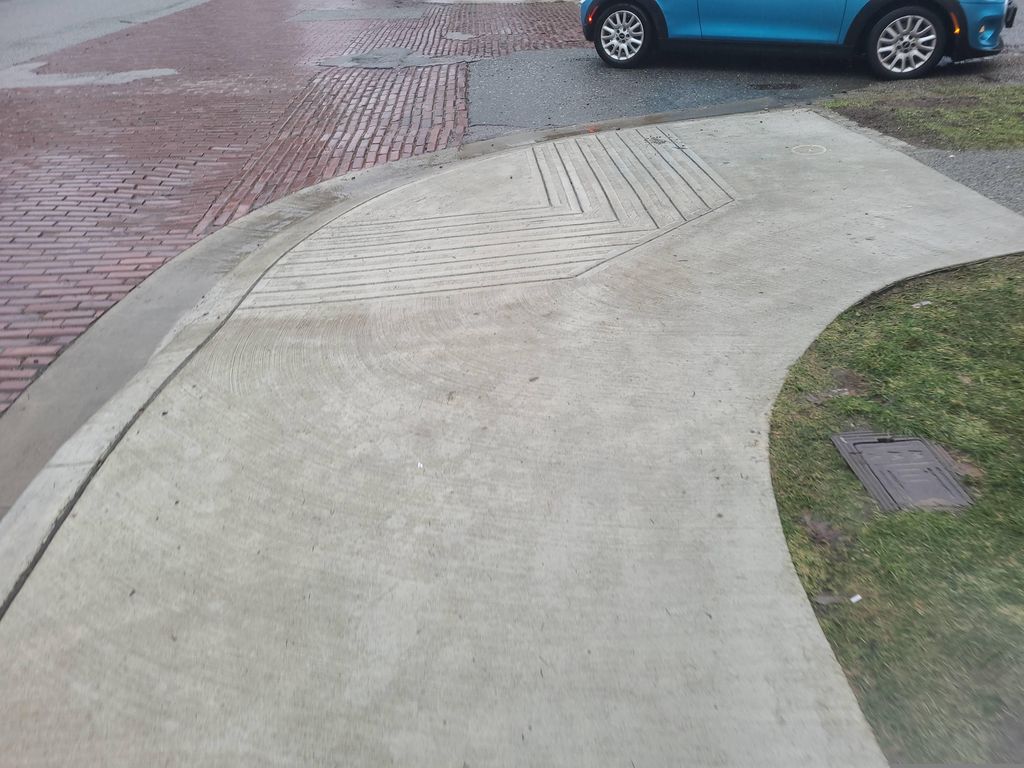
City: vancouver